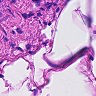
Metastatic tissue present: no